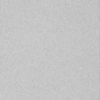
Label: dusty